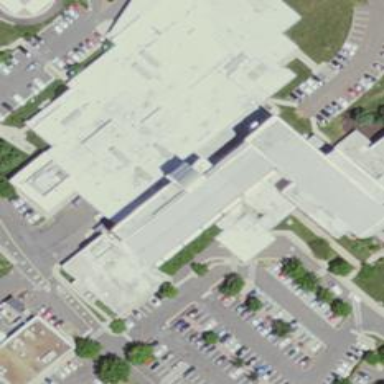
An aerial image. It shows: Hospital building.